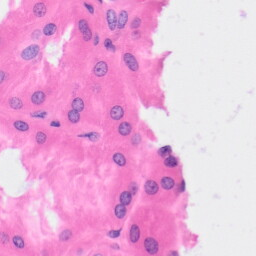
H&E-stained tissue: Kidney